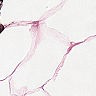
Metastatic tissue present: no